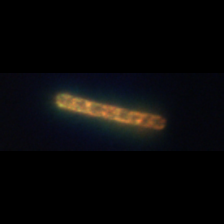
Taxon: Leptocylindrus
Group: Diatoms